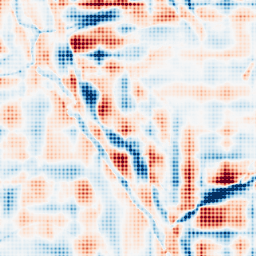
Category: wavelet
Decomposition family: wavelet_reverse_biorthogonal
Decomposition parameters: wavelet: rbio2.4
level: 5
Upsampling method: sinc_blackman
Upsampling parameters: scale: 4
kernel_size: 4
Upsampling scale: 4